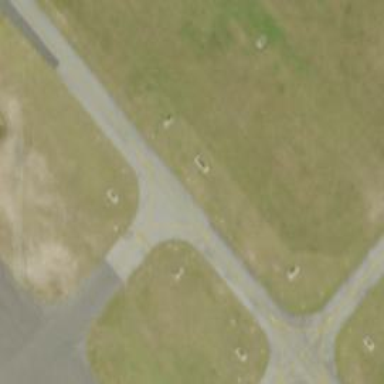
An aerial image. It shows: Image of taxiway at airport.